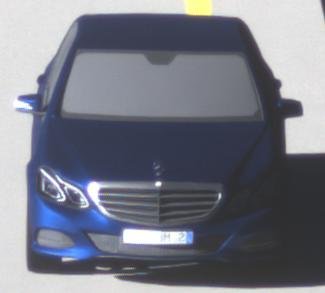
Make: Mercedes-Benz
Model: E 200
Detailed model: E-Class (212) Limousine
Model produced from: 2013/04
Model produced until: 2015/10
Doors: 4
Color: blue
Road condition: dry road
Daytime: sunrise or sunset
Contrast: medium contrast